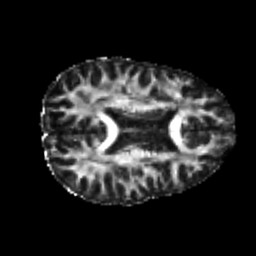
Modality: FA
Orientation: axial
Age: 25
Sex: male
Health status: healthy
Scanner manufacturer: philips
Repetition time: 7.385 s
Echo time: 0.08599 s